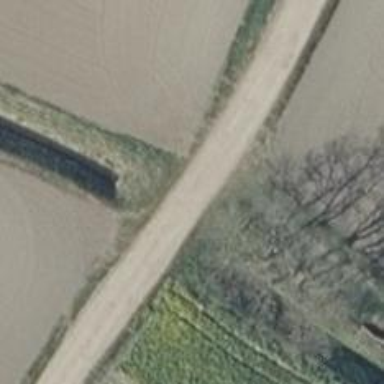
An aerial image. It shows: Culvert tunnel.